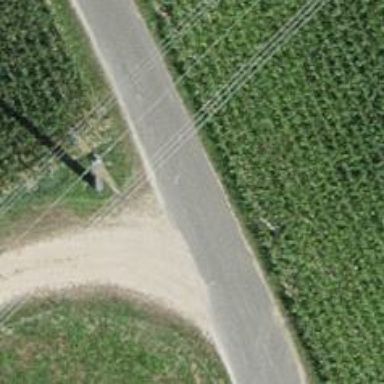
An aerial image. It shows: Residential road passing through agricultural land.